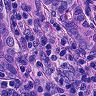
Metastatic tissue present: yes